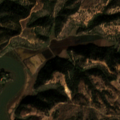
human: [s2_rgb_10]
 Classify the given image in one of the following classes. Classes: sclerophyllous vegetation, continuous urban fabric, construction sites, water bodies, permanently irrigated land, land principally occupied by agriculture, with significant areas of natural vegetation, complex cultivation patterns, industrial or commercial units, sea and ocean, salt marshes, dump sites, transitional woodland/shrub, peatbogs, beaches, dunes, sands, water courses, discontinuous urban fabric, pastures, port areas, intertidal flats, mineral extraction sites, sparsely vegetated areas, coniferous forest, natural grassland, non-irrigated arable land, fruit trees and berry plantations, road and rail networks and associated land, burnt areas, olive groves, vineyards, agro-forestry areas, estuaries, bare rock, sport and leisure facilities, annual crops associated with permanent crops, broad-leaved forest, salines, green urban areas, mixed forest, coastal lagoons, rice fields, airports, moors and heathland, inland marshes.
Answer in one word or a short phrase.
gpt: pastures, broad-leaved forest, transitional woodland/shrub, water courses